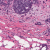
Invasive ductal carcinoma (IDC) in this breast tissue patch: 0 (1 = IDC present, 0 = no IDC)